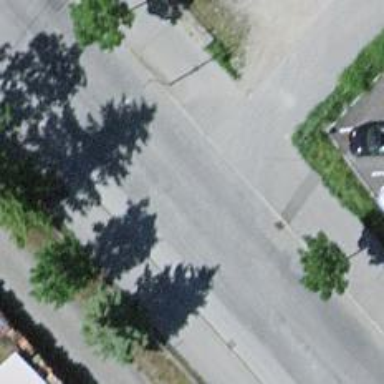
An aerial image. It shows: Residential road with asphalt surface and sidewalks on both sides.